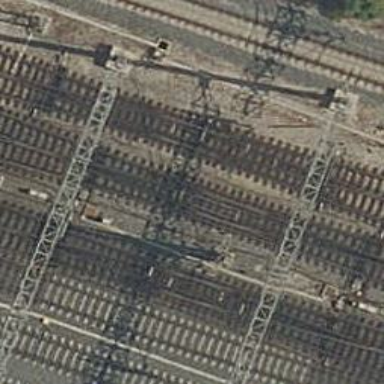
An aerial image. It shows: Railway with electrified contact lines.